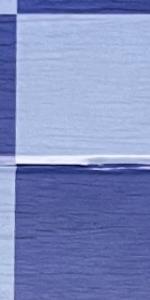
Label: Empty